Here is the envelope spectrum of one vibration snapshot from a rolling-element bearing, with each characteristic fault-frequency family marked on the frequency axis. Determine the bearing's health state. Answer with exactly one of: normal, inner_race, outer_race, ball.
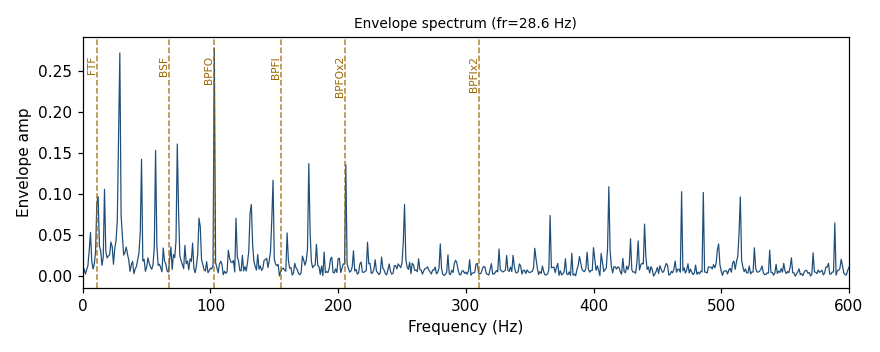
Answer: outer_race